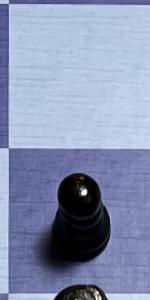
Label: Pawn_Black